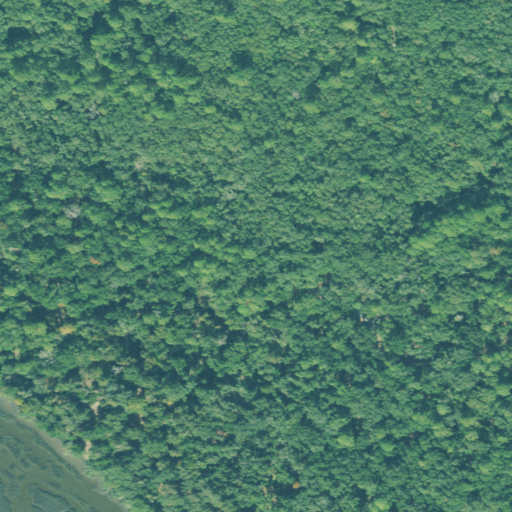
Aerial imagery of cape in Georgia named Black Point containing evergreen forest, herbaceous wetlands, grassland, and open water